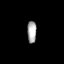
Tissue: prostate
Cell type: T cells
Senescence score: 0.3307
Nuclear area (px): 197
Mean DAPI intensity: 170.477